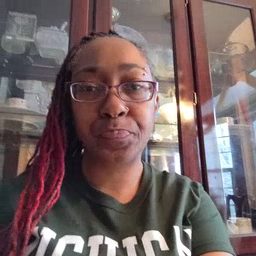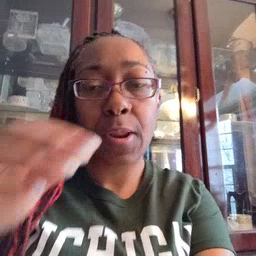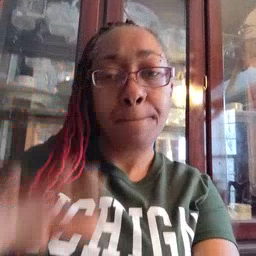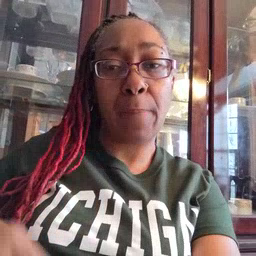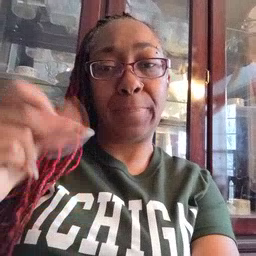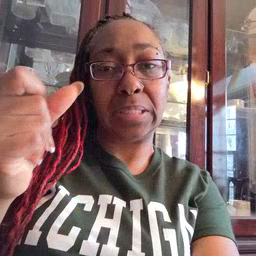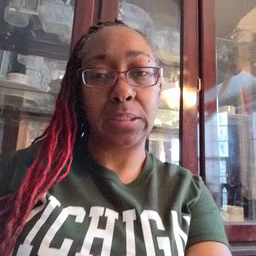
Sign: puppy